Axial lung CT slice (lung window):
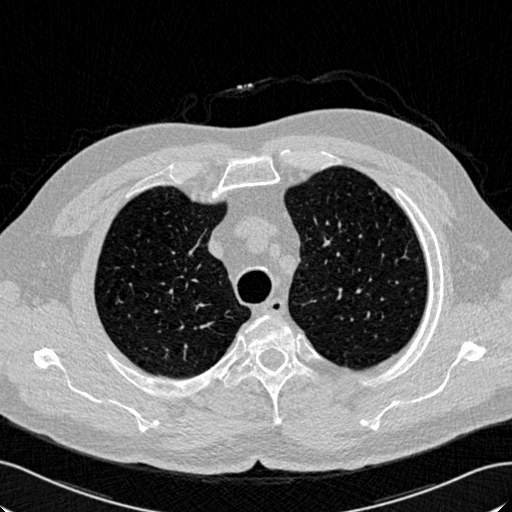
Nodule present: no